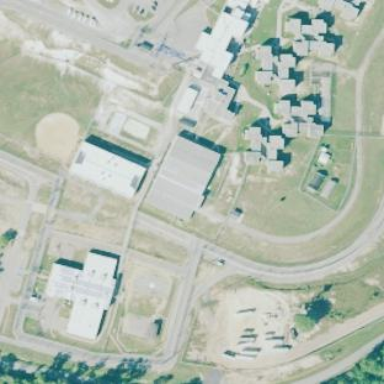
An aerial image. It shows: Prison enclosed by fence.